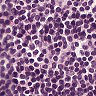
Metastatic tissue present: no